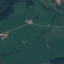
Label: Pasture